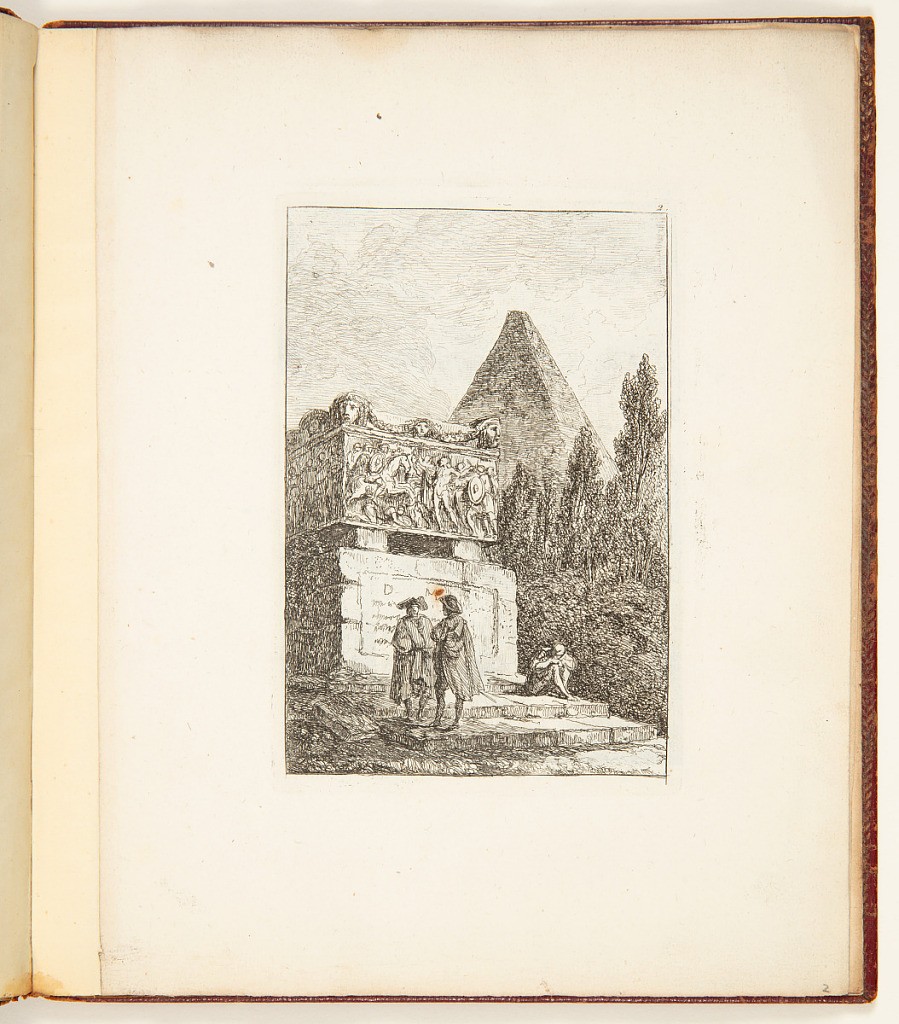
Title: The Sarcophagus
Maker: Hubert Robert, French, 1733 – 1808
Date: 1810–29
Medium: Etching on paper
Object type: Print
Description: A landscape with a sarcophagus sculpted in low relief with a battle scene and mascarons (masks) on a plinth with an inscription, and a large pyramid in the background. Two men standing while another man sits on the steps leading from the sarcophagus. The plate is numbered. This plate was originally numbered 6 when it was first published in 1763-64.